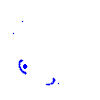
Particle: pion